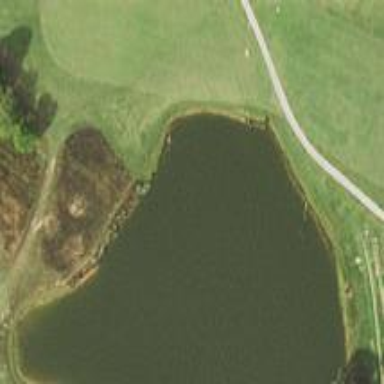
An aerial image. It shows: Water hazard on golf course.